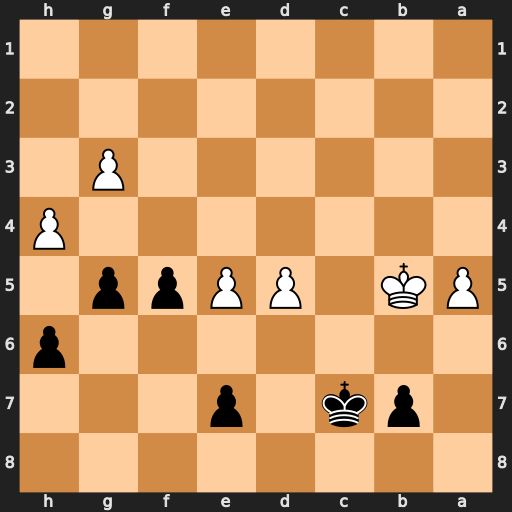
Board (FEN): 8/1pk1p3/7p/PK1PPpp1/7P/6P1/8/8
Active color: b
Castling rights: -
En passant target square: -
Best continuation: f4 hxg5 f3 gxh6 f2